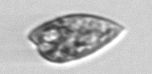
Label: Prorocentrum_dentatum